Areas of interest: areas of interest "Park Square"
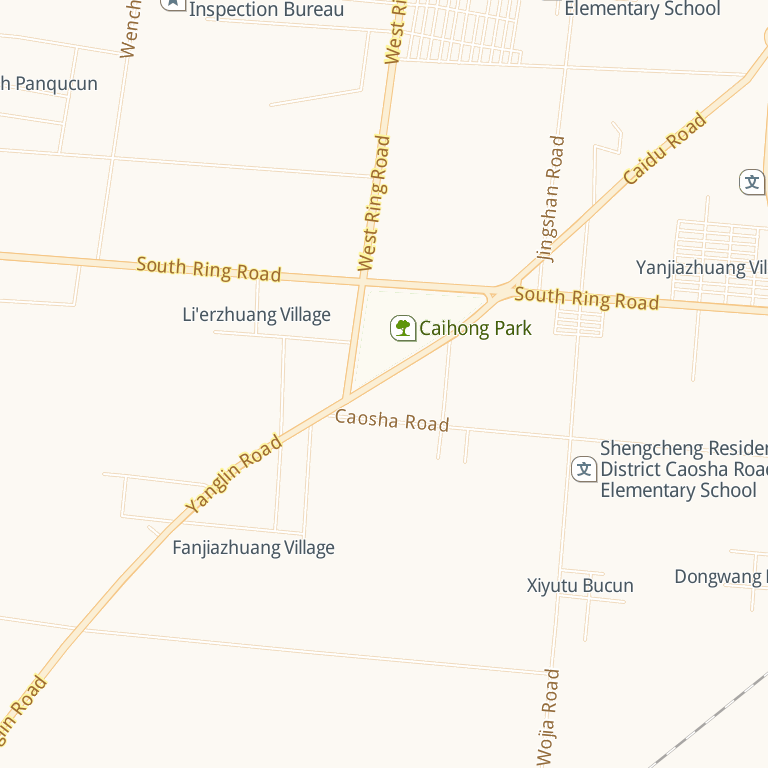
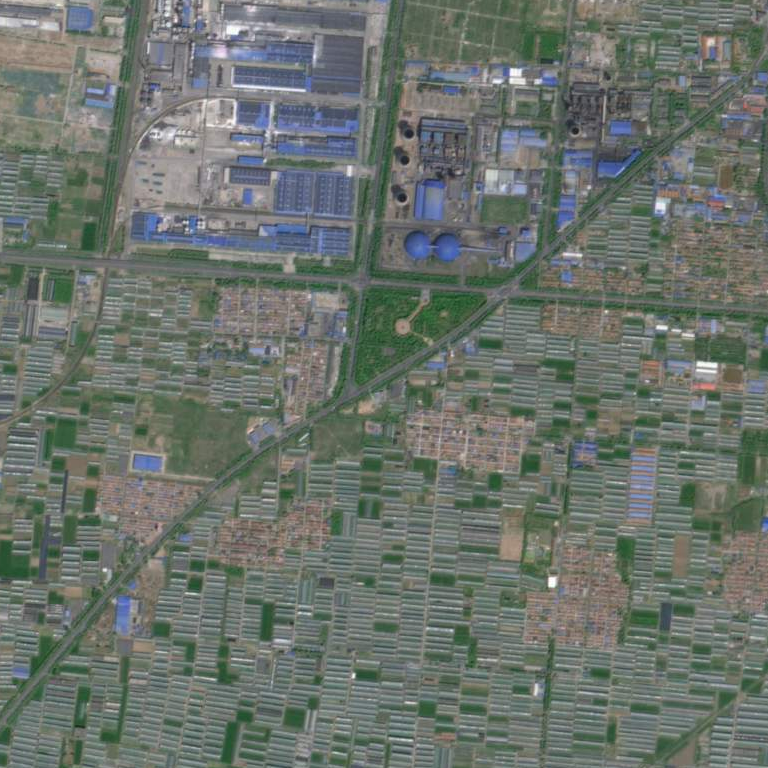